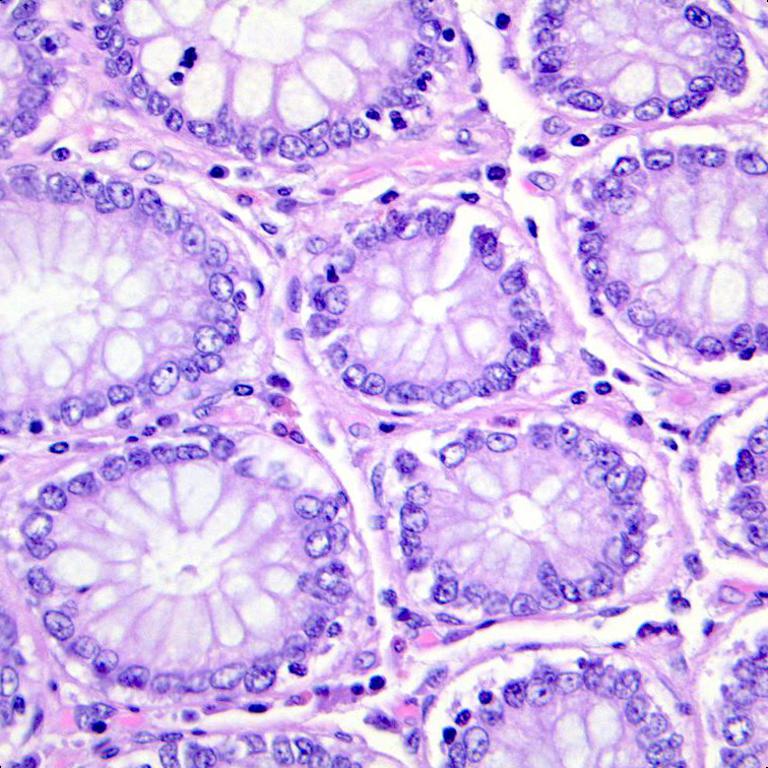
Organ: colon
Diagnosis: benign